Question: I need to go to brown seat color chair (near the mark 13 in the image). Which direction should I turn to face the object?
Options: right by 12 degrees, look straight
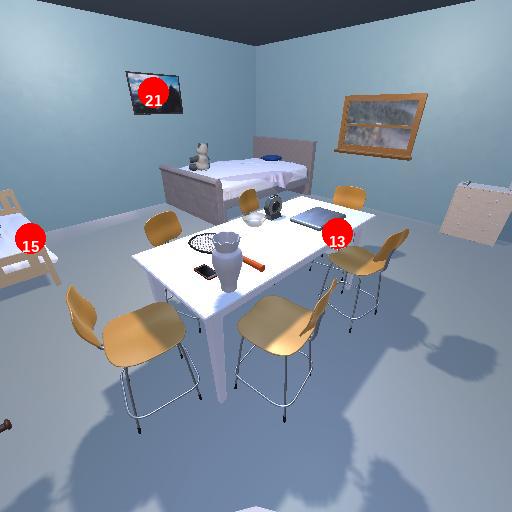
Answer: right by 12 degrees